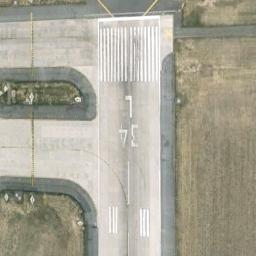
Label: runway